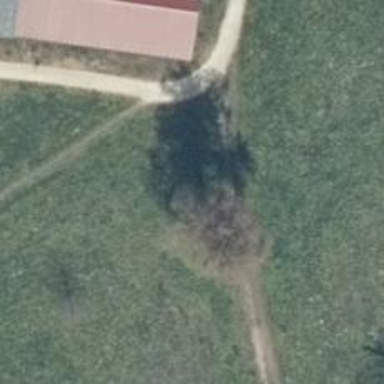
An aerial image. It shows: Natural monument in the form of tree.